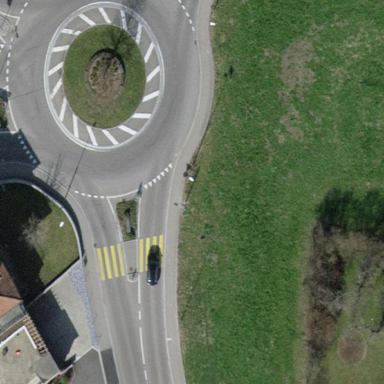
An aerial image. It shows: Primary highway with asphalt surface leading to roundabout.